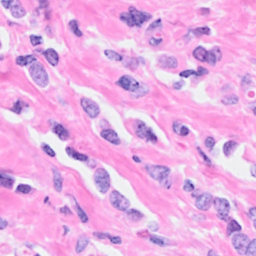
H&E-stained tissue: Breast